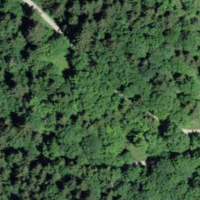
EUNIS habitat code: 32
Species observed at this site:
Zygaena osterodensis